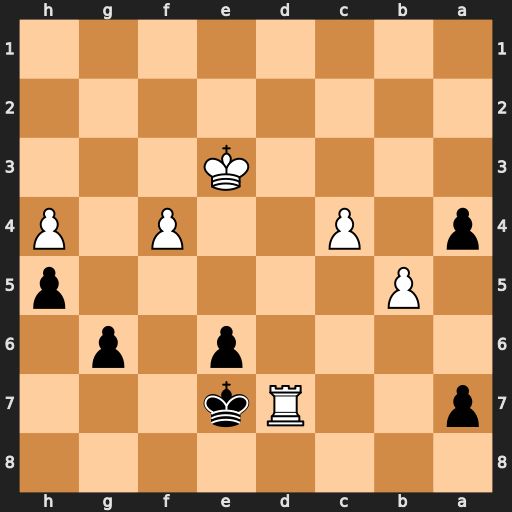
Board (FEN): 8/p2Rk3/4p1p1/1P5p/p1P2P1P/4K3/8/8
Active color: b
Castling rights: -
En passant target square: -
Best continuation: Kxd7 Kd3 a3 Kc3 Kd6 Kb3 Kc5 Kxa3 Kxc4